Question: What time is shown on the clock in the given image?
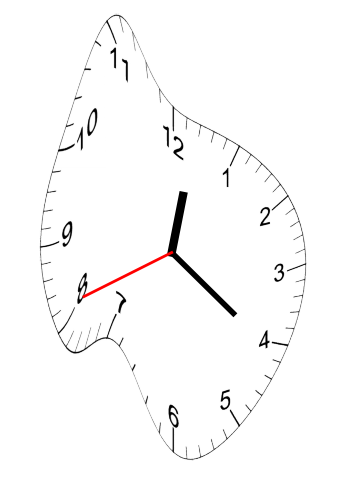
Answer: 12:20:41